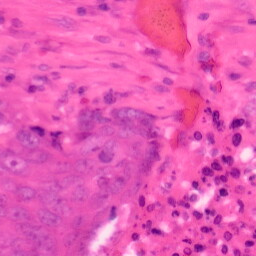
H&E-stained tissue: Colon